Question: '''
import pandas as pd
import xlsxwriter as wr
rf = pd.read_excel('M07241.xlsx', skiprows=5)
rf = rf[['Name.2', 'Time.1']]
rf = rf.rename(columns = {'Name.2': 'participant', 'Time.1': 'reaction time'}, inplace = False)
part1=rf[rf['participant'].str.contains("PART 1")]['reaction time'].mean()
part2=rf[rf['participant'].str.contains("PART 2")]['reaction time'].mean()
part3=rf[rf['participant'].str.contains("PART 3")]['reaction time'].mean()
outWorkbook = wr.Workbook("maniout.xlsx")
outSheet = outWorkbook.add_worksheet()
part1mean = [part1]
part2mean = [part2]
part3mean = [part3]
outSheet.write("A1", "ps-part1")
outSheet.write("B1", "ps-part2")
outSheet.write("C1", "ps-part3")
outSheet.write(1, 0, part1mean[0])
outSheet.write(1, 1, part2mean[0])
outSheet.write(1, 2, part3mean[0])
outWorkbook.close()
'''
The code reads and separates , , from the first column, and outputs the average of each , for corresponding values in the second column , to another file("maniout.xlsx") under 3 columns named "ps-part1", "ps-part2", "ps-part3". I need to automate this for many similar files and have their result to under "ps-part1", "ps-part2", "ps-part3". Many Thanks
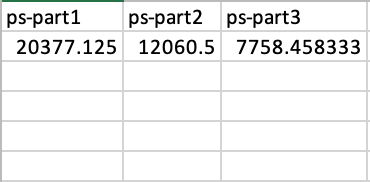
Answer: I am assuming your all input files are in a single folder and all having the same type of data format( 2 columns with name as 'Name.2', 'Time.1')
So, in this case, we will loop through all the file and find mean of each data as per your code and add to list after finding all mean will write it xlsx file via pandas dataframe
'''
import pandas as pd
mean_data = []
for root, _, files in os.walk("Folder path"): <-- update folder path
for file in files:
if file.endswith(".xlsx"):
rf = pd.read_excel(os.path.join(root, file), skiprows=5)
rf = rf[['Name.2', 'Time.1']]
rf = rf.rename(columns={'Name.2': 'participant', 'Time.1': 'reaction time'}, inplace=False)
part1 = rf[rf['participant'].str.contains("PART 1")]['reaction time'].mean()
part2 = rf[rf['participant'].str.contains("PART 2")]['reaction time'].mean()
part3 = rf[rf['participant'].str.contains("PART 3")]['reaction time'].mean()
mean_data.append([part1, part2, part3])
df = pd.DataFrame(mean_data, columns=['ps-part1', 'ps-part2', 'ps-part3'])
df.to_excel("folder path with output.xlsx", index=False) <-- update output file path
'''